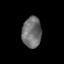
Tissue: skin
Cell type: Epithelial cells
Senescence score: 0.2841
Nuclear area (px): 584
Mean DAPI intensity: 111.296